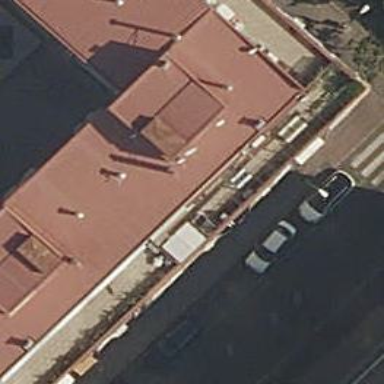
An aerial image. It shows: Bar.